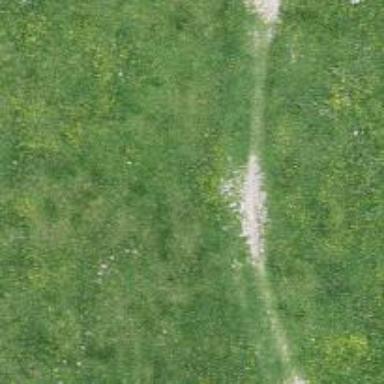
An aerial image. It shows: Path.